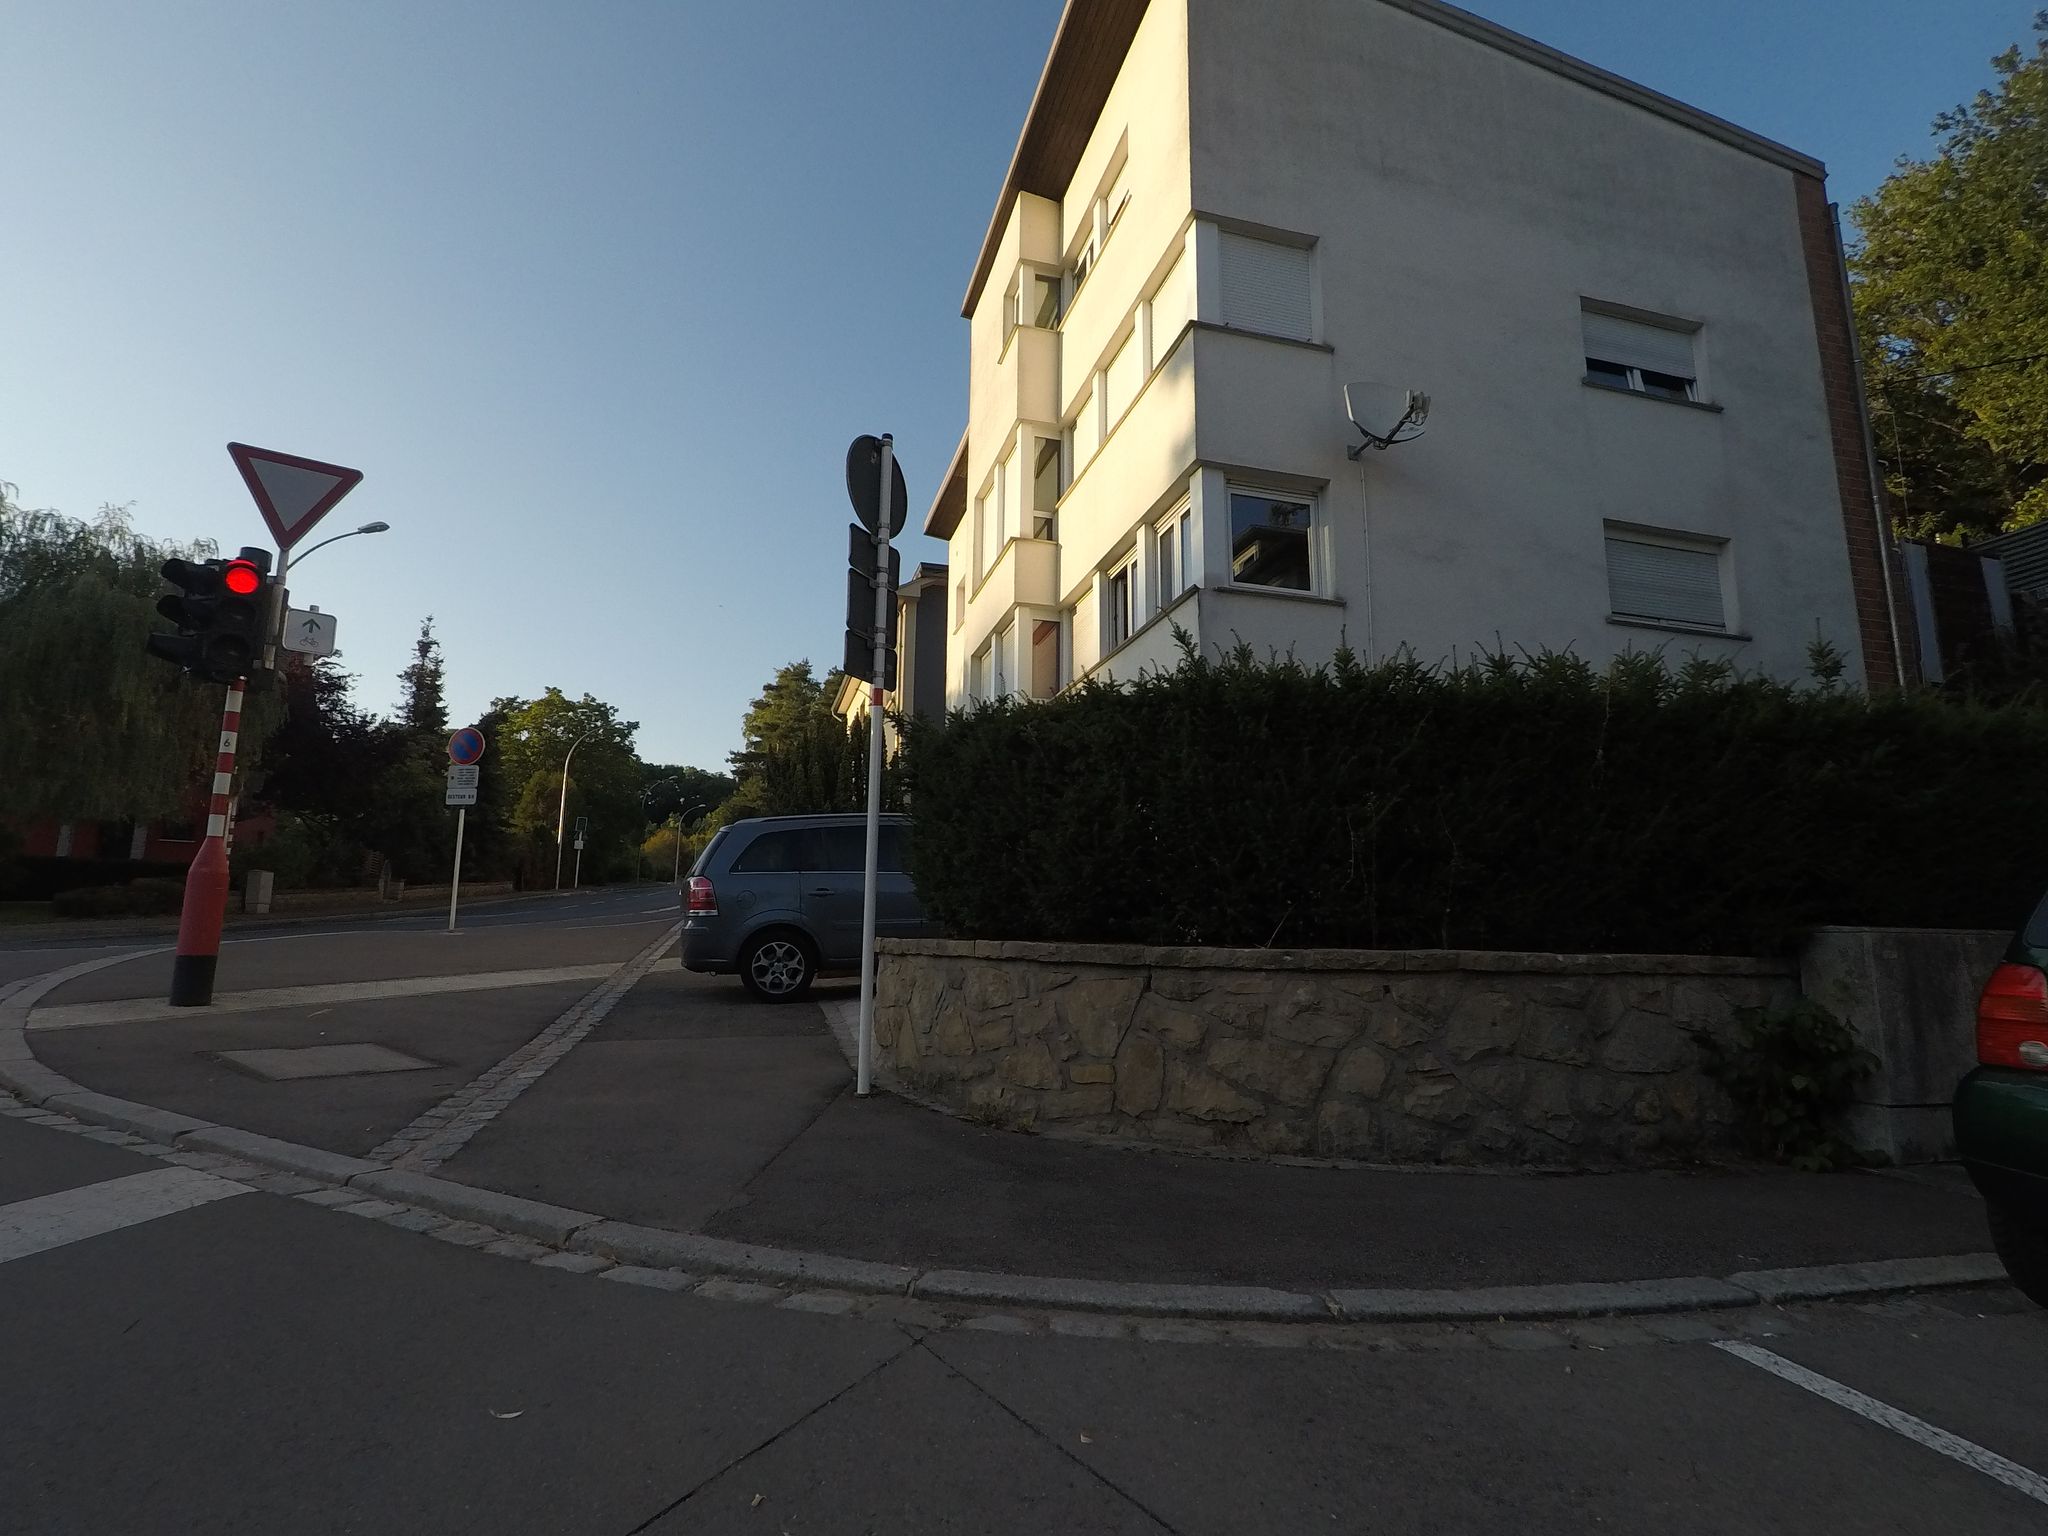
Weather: clear
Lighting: day
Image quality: good
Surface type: walking surface
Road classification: cycleway, residential
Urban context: urban centre
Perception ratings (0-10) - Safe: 3.13, Lively: 8.88, Beautiful: 8.27, Boring: 3.7, Depressing: 6.61, Wealthy: 7.98